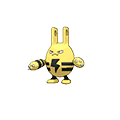
Pok\u00e9mon: elekid